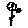
Label: flower